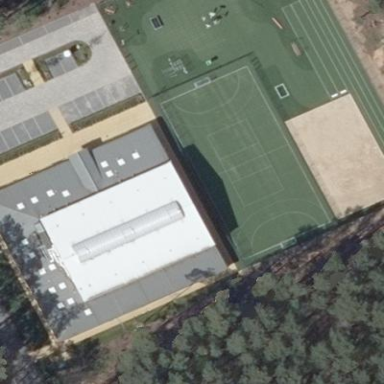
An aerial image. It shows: Sports center on leisure land.